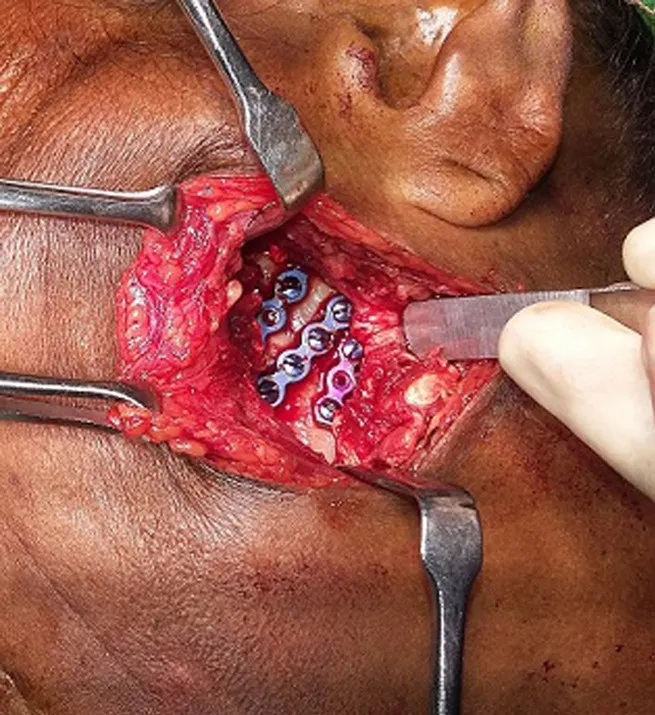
intra-operative pictures show reasonable access to the fracture fragment in a 28-year old female patient.
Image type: medical_photograph (other_medical_photograph)